Question: I am trying to extract the text from this image
.
I tried adjusting contrast and brightness, smoothing (e.g. GaussianBlur, medianblur) and threshold techniques(e.g. Otsu) with OpenCV, there is still lots of remaining noise.
Is there anything else I can try?
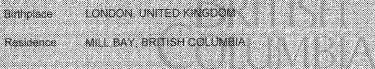
Answer: You could try a combination of Gaussian blurring, thresholding, and morphological operations to isolate the text. Here's a pipeline
Blur '->' Threshold '->' Opening '->' Dilation '->' Bitwise-and
<URL>
<URL>
<URL>
<URL>
<URL>
'''
import cv2
image = cv2.imread('1.png')
gray = cv2.cvtColor(image, cv2.COLOR_BGR2GRAY)
blur = cv2.GaussianBlur(gray, (7,7), 0)
thresh = cv2.threshold(blur, 0, 255, cv2.THRESH_BINARY_INV + cv2.THRESH_OTSU)[1]
kernel = cv2.getStructuringElement(cv2.MORPH_RECT, (5,2))
opening = cv2.morphologyEx(thresh, cv2.MORPH_OPEN, kernel, iterations=3)
# Repair text
kernel = cv2.getStructuringElement(cv2.MORPH_RECT, (7,7))
dilate = cv2.dilate(opening, kernel, iterations=2)
# Bitwise-and with input image
result = cv2.bitwise_and(image,image,mask=dilate)
result[dilate==0] = (255,255,255)
cv2.imshow('thresh', thresh)
cv2.imshow('opening', opening)
cv2.imshow('dilate', dilate)
cv2.imshow('result', result)
cv2.waitKey()
'''